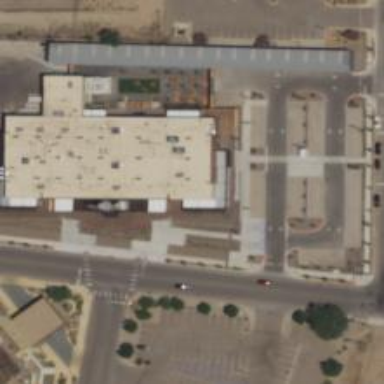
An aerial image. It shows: Marketplace building.